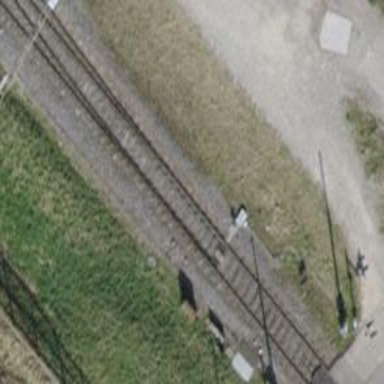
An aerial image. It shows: Railway switch.